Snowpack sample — Loveland Pass, Silver Plume, Colorado, USA (1/12/25, 11:40 AM MST)
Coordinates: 39.66, -105.88
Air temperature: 7 °F
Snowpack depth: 140 cm
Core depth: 10 cm
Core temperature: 41 °F
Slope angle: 11°, slope face: 30°
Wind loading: high
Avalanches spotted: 2
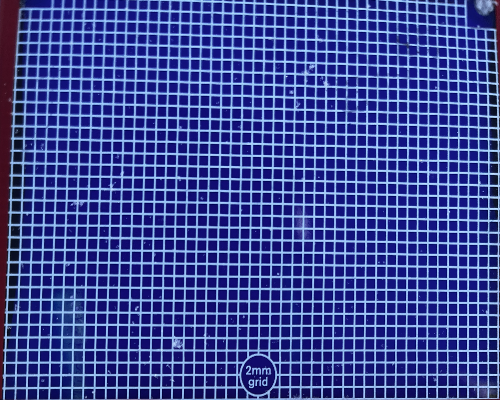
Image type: profile
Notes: Pilot using slightly modified coring method that took too large segment for snow profile picturing, advised not to use in higher level models. Two avalanche on south face nearby, partially cloudy with light snow in the last 24 hours. Lots of wind loading on eastern features.